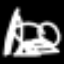
Label: squiggle